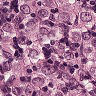
Metastatic tissue present: yes